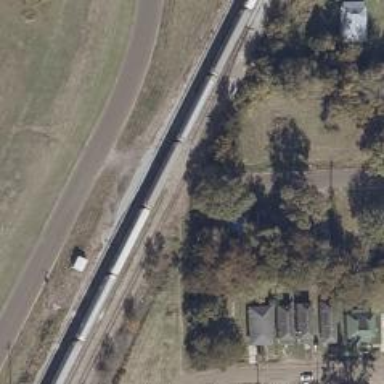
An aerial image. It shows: Railway siding for service.